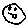
Label: smiley face